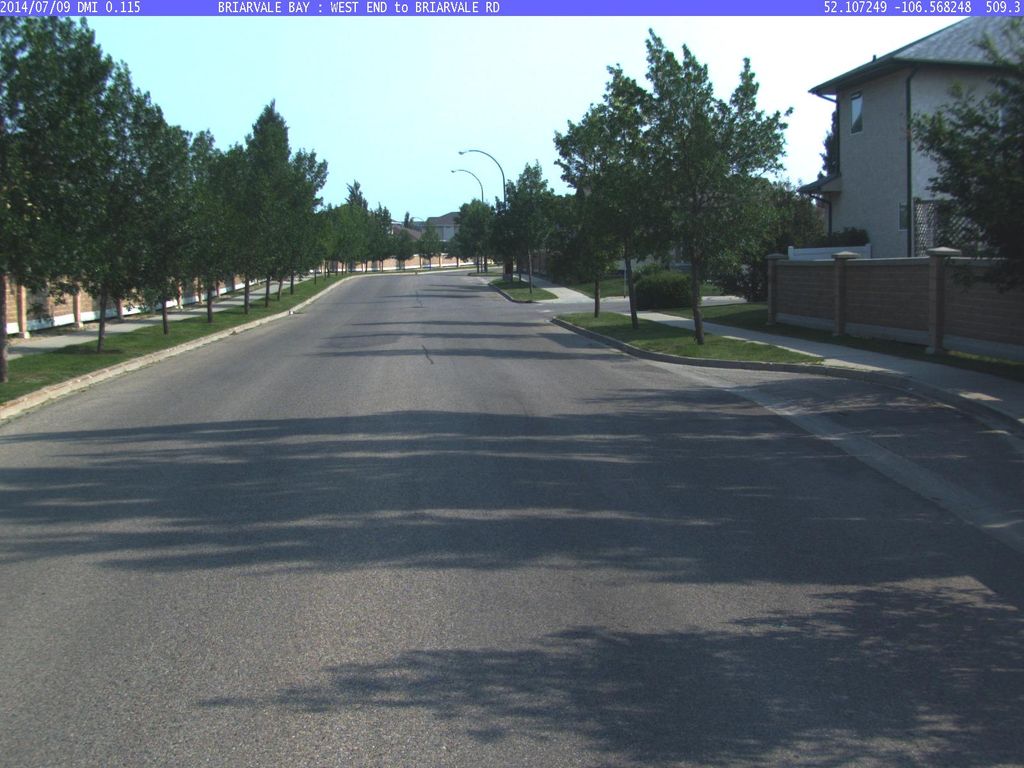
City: saskatoon